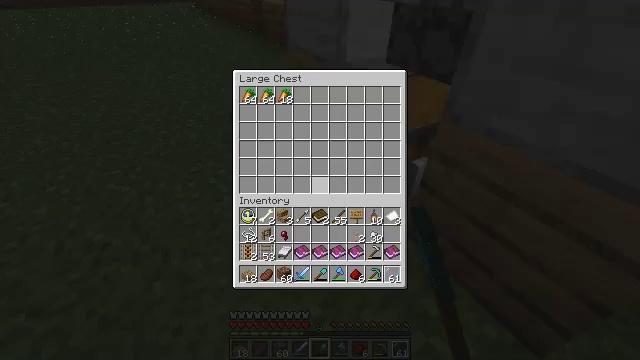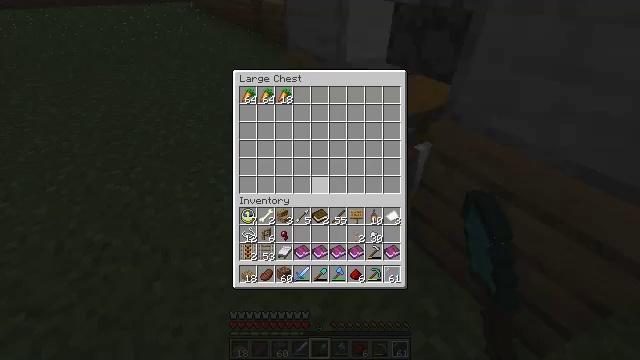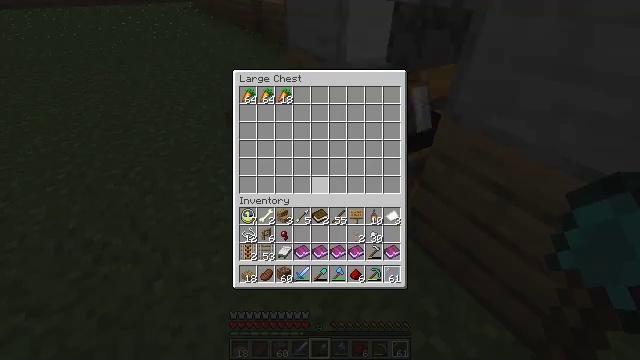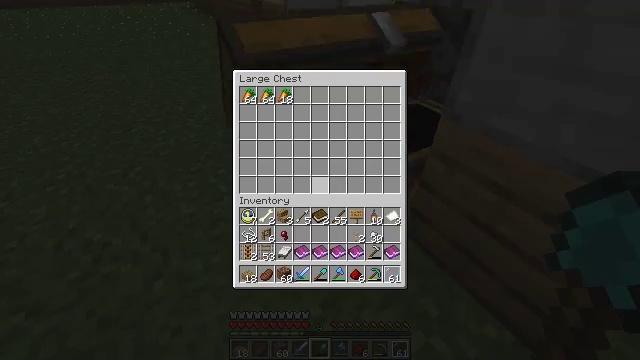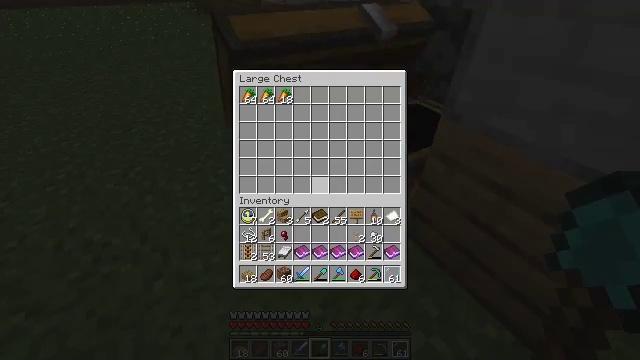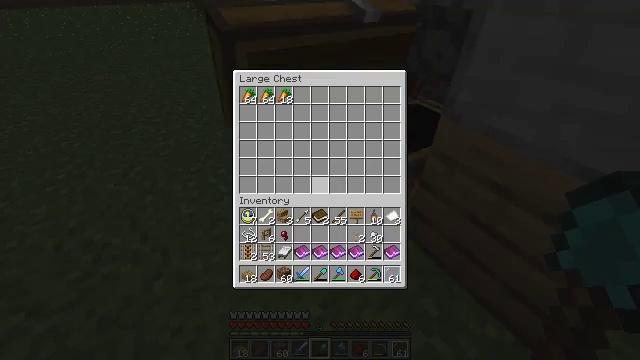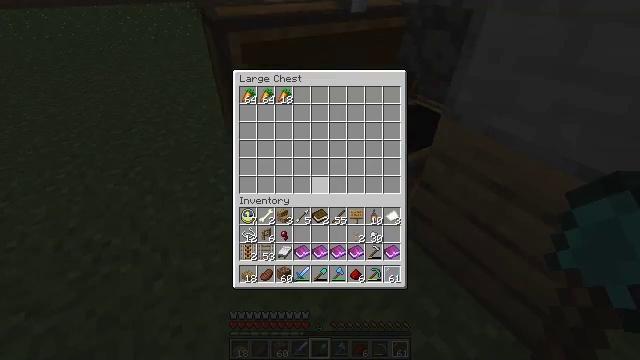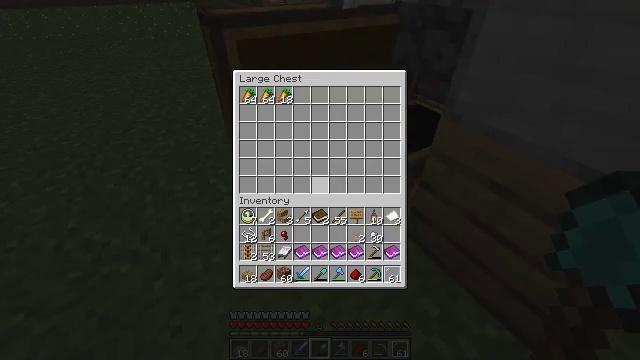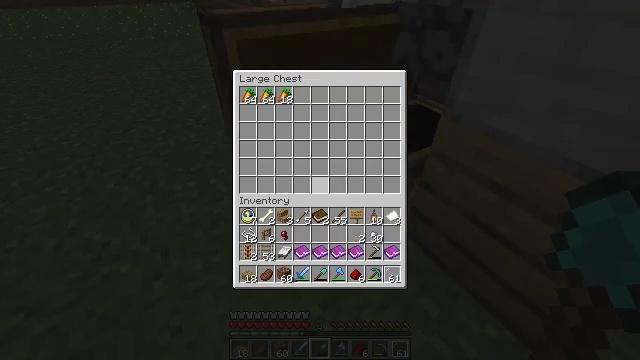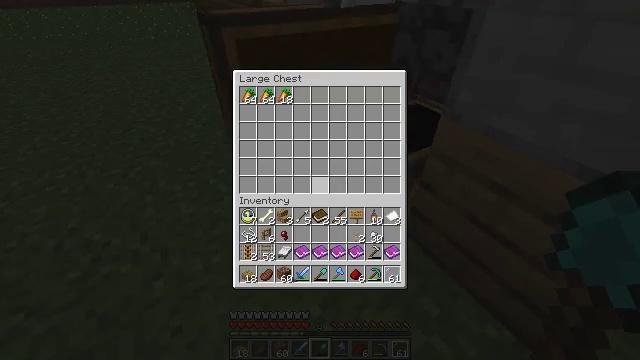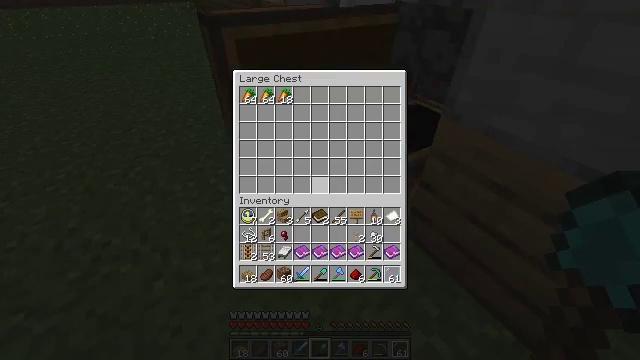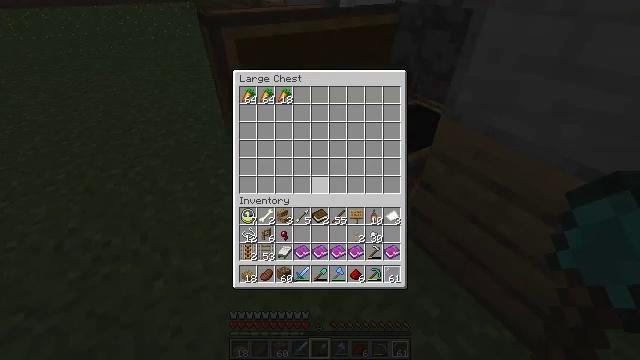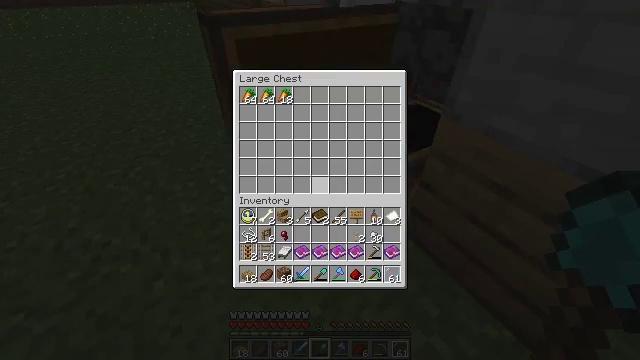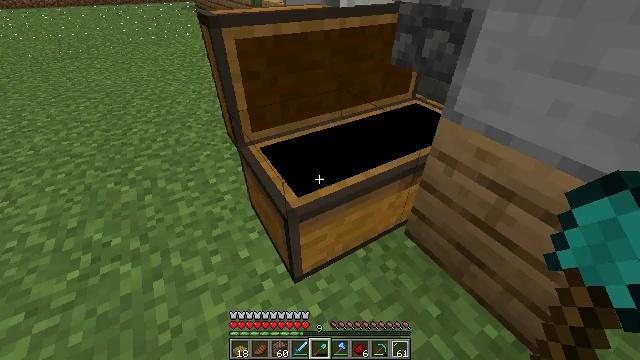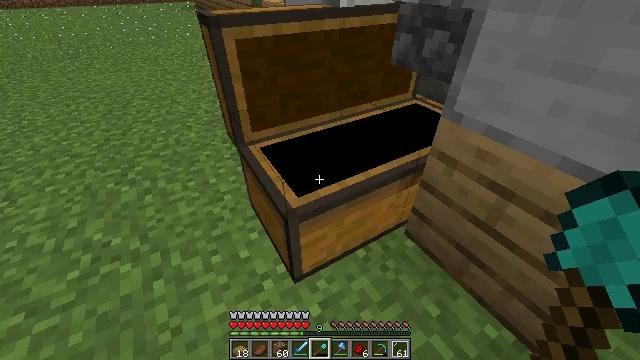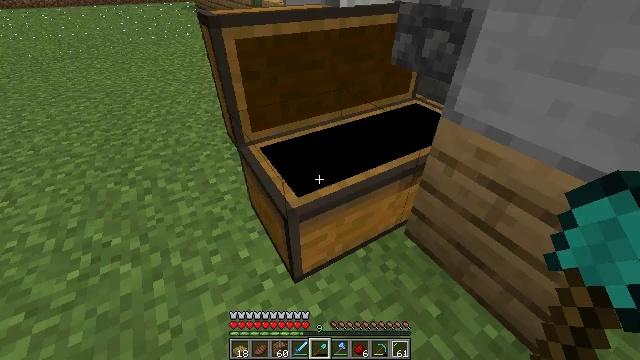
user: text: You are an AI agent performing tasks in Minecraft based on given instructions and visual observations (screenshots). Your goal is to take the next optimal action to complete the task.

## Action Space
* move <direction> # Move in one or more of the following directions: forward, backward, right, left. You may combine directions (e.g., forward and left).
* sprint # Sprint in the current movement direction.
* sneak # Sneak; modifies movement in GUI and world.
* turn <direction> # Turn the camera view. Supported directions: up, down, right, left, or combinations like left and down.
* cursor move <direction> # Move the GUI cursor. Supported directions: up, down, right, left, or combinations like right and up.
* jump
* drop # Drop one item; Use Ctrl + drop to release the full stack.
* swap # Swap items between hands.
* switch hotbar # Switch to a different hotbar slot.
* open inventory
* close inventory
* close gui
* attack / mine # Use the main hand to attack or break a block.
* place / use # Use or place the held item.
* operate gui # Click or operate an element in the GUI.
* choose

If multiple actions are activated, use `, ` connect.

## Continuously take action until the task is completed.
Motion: motion action
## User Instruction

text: Retrieve carrots by attacking the plant.
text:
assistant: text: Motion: no_op
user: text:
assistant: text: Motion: no_op
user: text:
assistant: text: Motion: no_op
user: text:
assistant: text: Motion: no_op
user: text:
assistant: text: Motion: no_op
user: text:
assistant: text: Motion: no_op
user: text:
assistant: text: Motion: no_op
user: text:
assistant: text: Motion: no_op
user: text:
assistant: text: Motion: no_op
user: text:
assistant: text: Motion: no_op
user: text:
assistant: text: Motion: no_op
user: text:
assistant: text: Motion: no_op
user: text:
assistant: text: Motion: no_op
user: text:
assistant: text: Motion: close gui
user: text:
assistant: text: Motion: no_op
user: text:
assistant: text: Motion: turn left
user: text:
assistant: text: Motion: turn left
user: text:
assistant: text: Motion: turn left and up
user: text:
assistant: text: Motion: turn left and up
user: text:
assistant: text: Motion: turn left and up
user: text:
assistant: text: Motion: move forward, turn left and up
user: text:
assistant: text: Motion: move forward, turn left and up
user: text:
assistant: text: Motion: move forward
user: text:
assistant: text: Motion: move forward
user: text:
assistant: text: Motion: move forward, sprint
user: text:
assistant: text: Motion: move forward, sprint
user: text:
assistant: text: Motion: move forward, sprint
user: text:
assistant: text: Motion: move forward, sprint, turn right
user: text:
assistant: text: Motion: move forward, turn right
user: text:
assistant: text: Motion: move forward, turn right, jump